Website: walmart
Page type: store-pickup
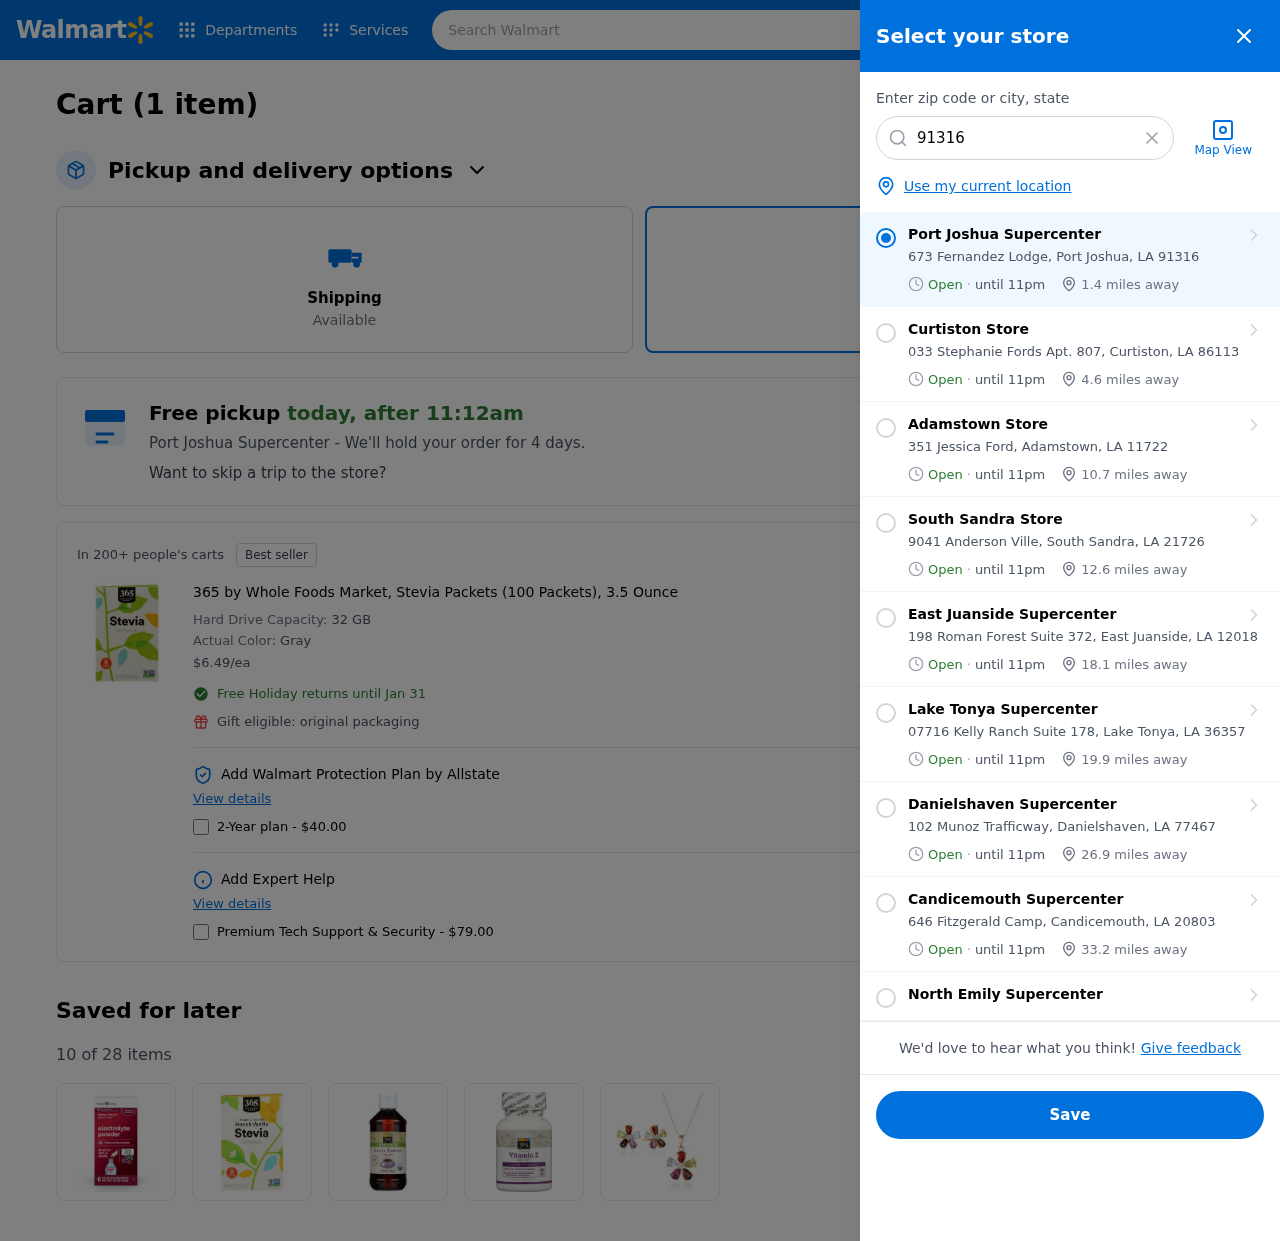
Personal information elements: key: PII_CITY
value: Port Joshua
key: PII_CITY
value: Port Joshua Supercenter
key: PII_CITY_STATE_ZIP
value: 673 Fernandez Lodge, Port Joshua, LA 91316
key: PII_LOCATION1_CITY
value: Curtiston Store
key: PII_LOCATION1_CITY_STATE_ZIP
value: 033 Stephanie Fords Apt. 807, Curtiston, LA 86113
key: PII_LOCATION2_CITY
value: Adamstown Store
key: PII_LOCATION2_CITY_STATE_ZIP
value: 351 Jessica Ford, Adamstown, LA 11722
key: PII_LOCATION3_CITY
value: South Sandra Store
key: PII_LOCATION3_CITY_STATE_ZIP
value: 9041 Anderson Ville, South Sandra, LA 21726
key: PII_LOCATION4_CITY
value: East Juanside Supercenter
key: PII_LOCATION4_CITY_STATE_ZIP
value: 198 Roman Forest Suite 372, East Juanside, LA 12018
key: PII_LOCATION5_CITY
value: Lake Tonya Supercenter
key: PII_LOCATION5_CITY_STATE_ZIP
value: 07716 Kelly Ranch Suite 178, Lake Tonya, LA 36357
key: PII_LOCATION6_CITY
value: Danielshaven Supercenter
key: PII_LOCATION6_CITY_STATE_ZIP
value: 102 Munoz Trafficway, Danielshaven, LA 77467
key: PII_LOCATION7_CITY
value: Candicemouth Supercenter
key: PII_LOCATION7_CITY_STATE_ZIP
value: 646 Fitzgerald Camp, Candicemouth, LA 20803
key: PII_LOCATION8_CITY
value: North Emily Supercenter
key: PII_POSTCODE
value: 91316
Product elements: key: PRODUCT1_NAME
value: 365 by Whole Foods Market, Stevia Packets (100 Packets), 3.5 Ounce
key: PRODUCT1_PRICE
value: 6.49
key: PRODUCT1_DESC
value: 32 GB
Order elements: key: ORDER_NUM_ITEMS
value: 1
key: ORDER_NUM_ITEMS
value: Cart (1 item)
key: ORDER_DELIVERY_DATE
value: today, after 11:12am
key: ORDER_ITEM1_QUANTITY
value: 1
Search elements: key: HEADER_SEARCH
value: Search Walmart
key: SEARCH_LOCATION
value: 91316